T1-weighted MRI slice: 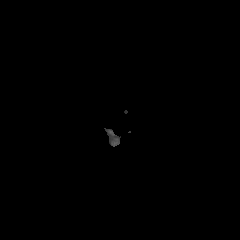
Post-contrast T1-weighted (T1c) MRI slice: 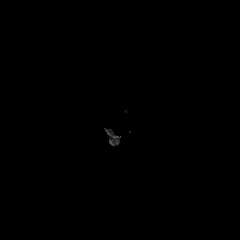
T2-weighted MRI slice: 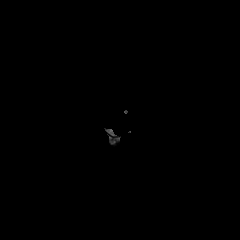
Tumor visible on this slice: no